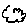
Label: cloud